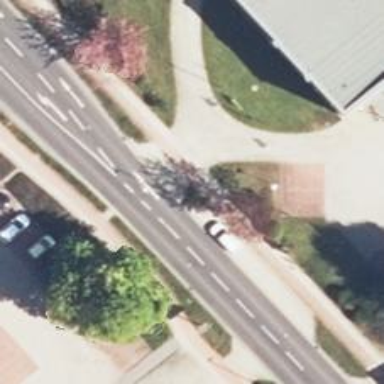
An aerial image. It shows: Primary road with asphalt surface. It has sidewalks on both sides and cycle track.